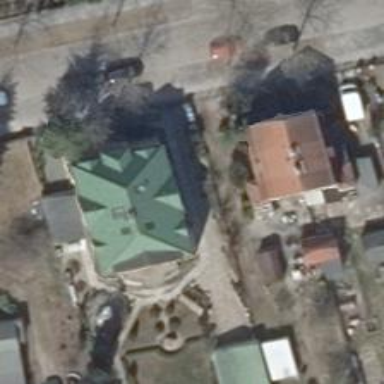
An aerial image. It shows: Apartment building with hipped roof.